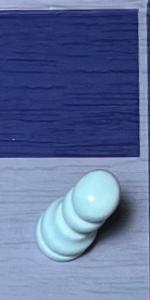
Label: Pawn_White